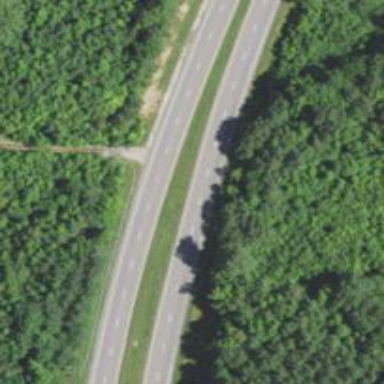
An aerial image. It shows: Trunk highway.